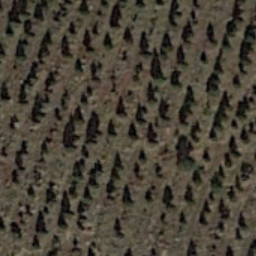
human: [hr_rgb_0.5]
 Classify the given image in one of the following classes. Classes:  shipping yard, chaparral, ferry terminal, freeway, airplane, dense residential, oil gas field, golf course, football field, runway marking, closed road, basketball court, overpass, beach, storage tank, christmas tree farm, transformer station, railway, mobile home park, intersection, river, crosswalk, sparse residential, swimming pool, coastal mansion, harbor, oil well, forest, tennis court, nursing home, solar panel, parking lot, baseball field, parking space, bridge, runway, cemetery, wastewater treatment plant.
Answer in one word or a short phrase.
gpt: christmas tree farm